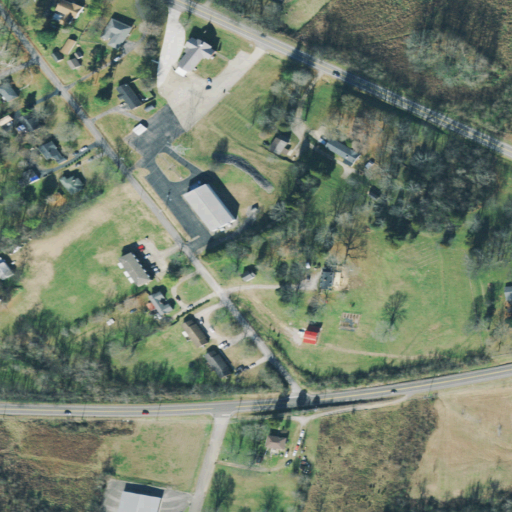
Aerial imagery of mountain in Tennessee named Perkins Hill containing open development, low intensity development, pasture, medium intensity development, cultivated crops, mixed forest, shrub, high intensity development, and deciduous forest